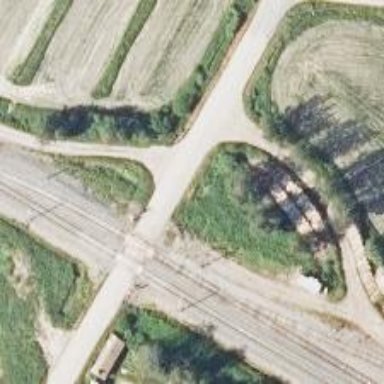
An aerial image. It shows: Level crossing with light signals and saltire markings.